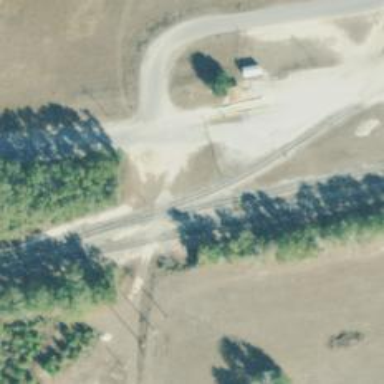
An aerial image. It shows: Railway level crossing.